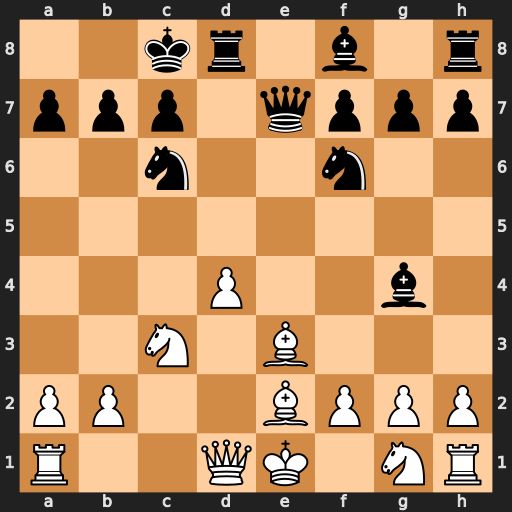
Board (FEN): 2kr1b1r/ppp1qppp/2n2n2/8/3P2b1/2N1B3/PP2BPPP/R2QK1NR
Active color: w
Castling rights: KQ
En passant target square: -
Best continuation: Bxg4+ Nxg4 Qxg4+